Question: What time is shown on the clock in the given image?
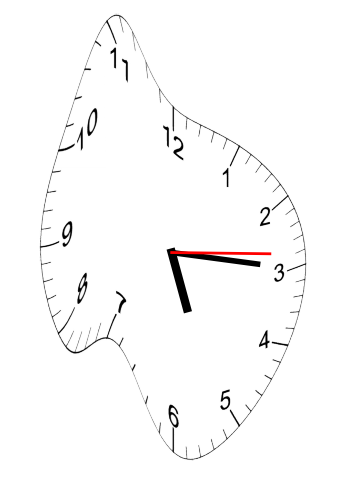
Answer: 05:15:14